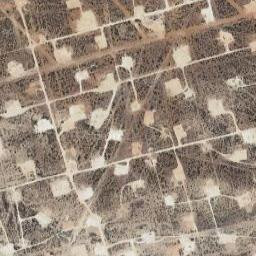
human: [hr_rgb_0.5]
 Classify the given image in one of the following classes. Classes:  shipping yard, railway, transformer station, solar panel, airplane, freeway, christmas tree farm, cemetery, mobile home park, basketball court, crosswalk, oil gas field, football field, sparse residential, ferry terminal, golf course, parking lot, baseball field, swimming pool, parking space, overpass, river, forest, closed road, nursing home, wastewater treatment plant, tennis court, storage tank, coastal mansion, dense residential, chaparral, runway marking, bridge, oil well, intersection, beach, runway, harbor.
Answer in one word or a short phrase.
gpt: oil gas field